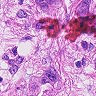
Metastatic tissue present: yes